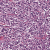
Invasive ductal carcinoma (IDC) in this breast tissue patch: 1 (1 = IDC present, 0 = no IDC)